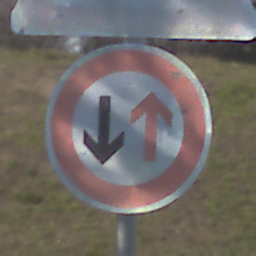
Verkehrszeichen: VorrangDesGegenverkehrs
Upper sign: Arbeitsstelle
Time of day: MorningAfternoon
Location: Outdoor (Nature)
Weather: PartlyCloudy
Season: NotSpecified
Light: Natural